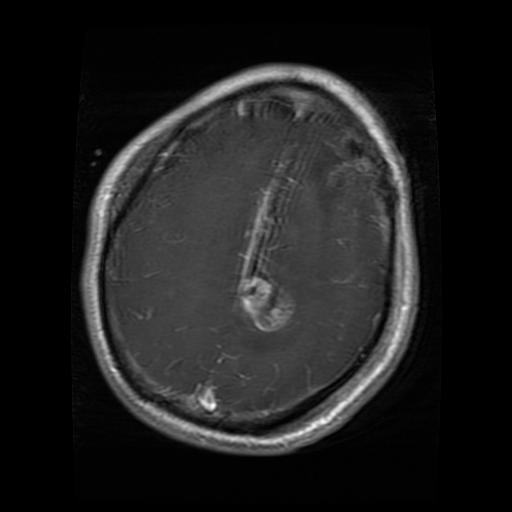
Label: glioma